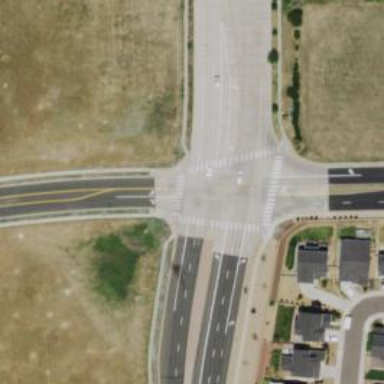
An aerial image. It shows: Marked crossing on the road.